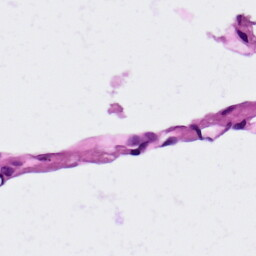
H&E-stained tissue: Lung